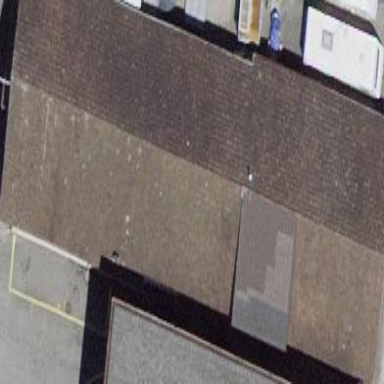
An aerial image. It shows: Commercial building.